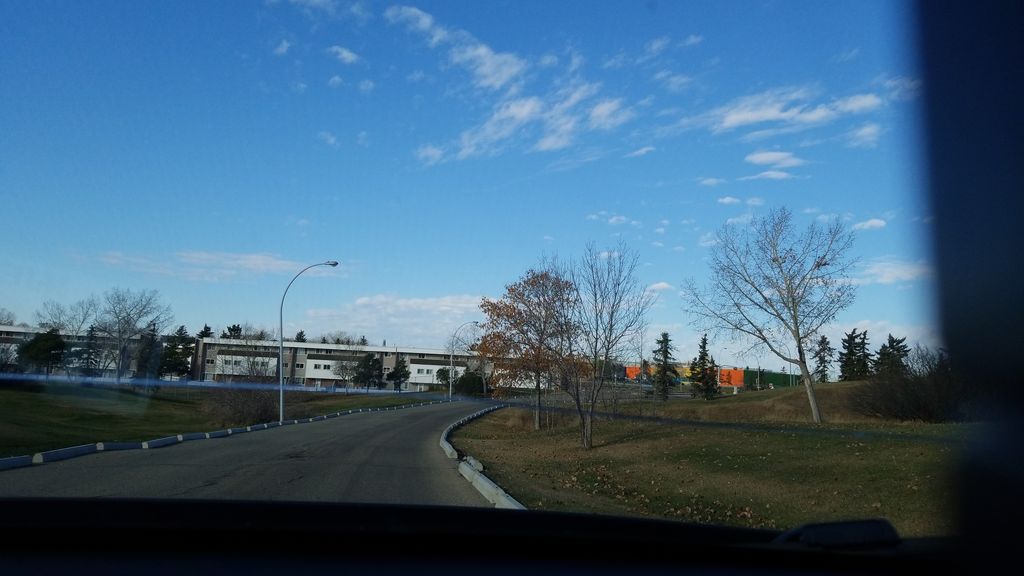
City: edmonton